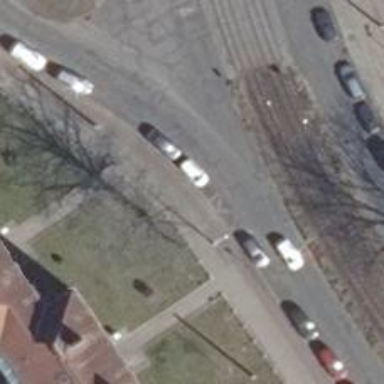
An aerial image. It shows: Residential road with parallel on-street parking on the right lane. The road surface is asphalt.